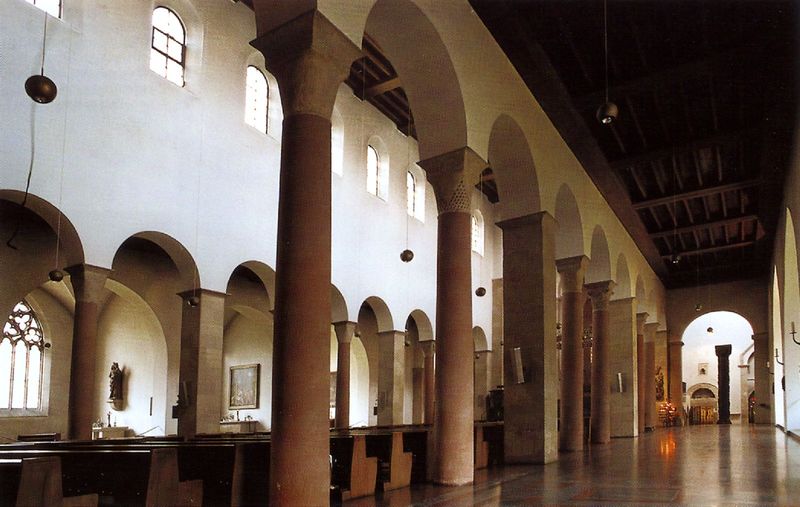
Titel: Mariendom in Hildesheim
Standort: Hildesheim (EU - D - Nds)
Schlagwörter: weiß, dreieck, braun, fenster, holz, lampen, licht, pfeiler, schwarz, säule, säulen, gebäude, architektur, bild, innenraum, kirche, decke, innen, rund, skulptur, schiff, bogen, bank, rundbogen, gestühl, kerzen, foto, bögen, gang, arkade, dom, holzdecke, bänke, kapitell, kirchenschiff, sandstein, obergaden, obergarden, seitenschiff, romanik, michael, kapitel, basilika, säulengang, kreuzgang, romanisch, stützenwechsel, dreipass, flachdecke, ottonisch, säulenarkade, flache decke, architektus, hildesheim, säulenwechsel, sächsischer stützenwechsel, bernward, bäke